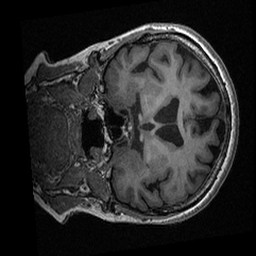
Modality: T1w
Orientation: coronal
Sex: female
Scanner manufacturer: ge
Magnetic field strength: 3 T
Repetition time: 0.0064 s
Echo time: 0.00281 s